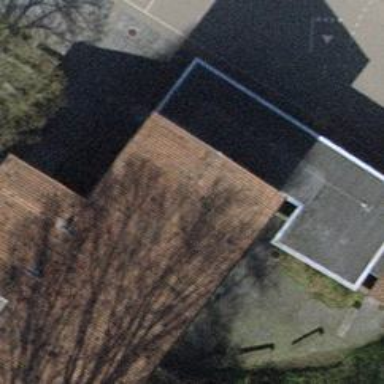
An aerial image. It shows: School building.